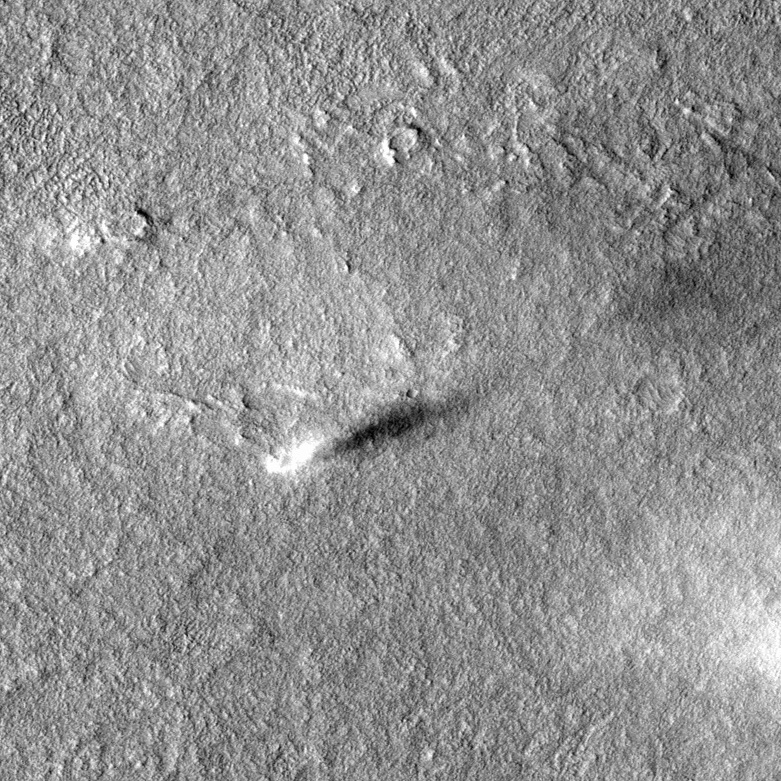
Label: dustdevil